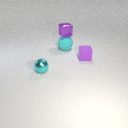
small purple metal cube above large cyan rubber sphere